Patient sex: F
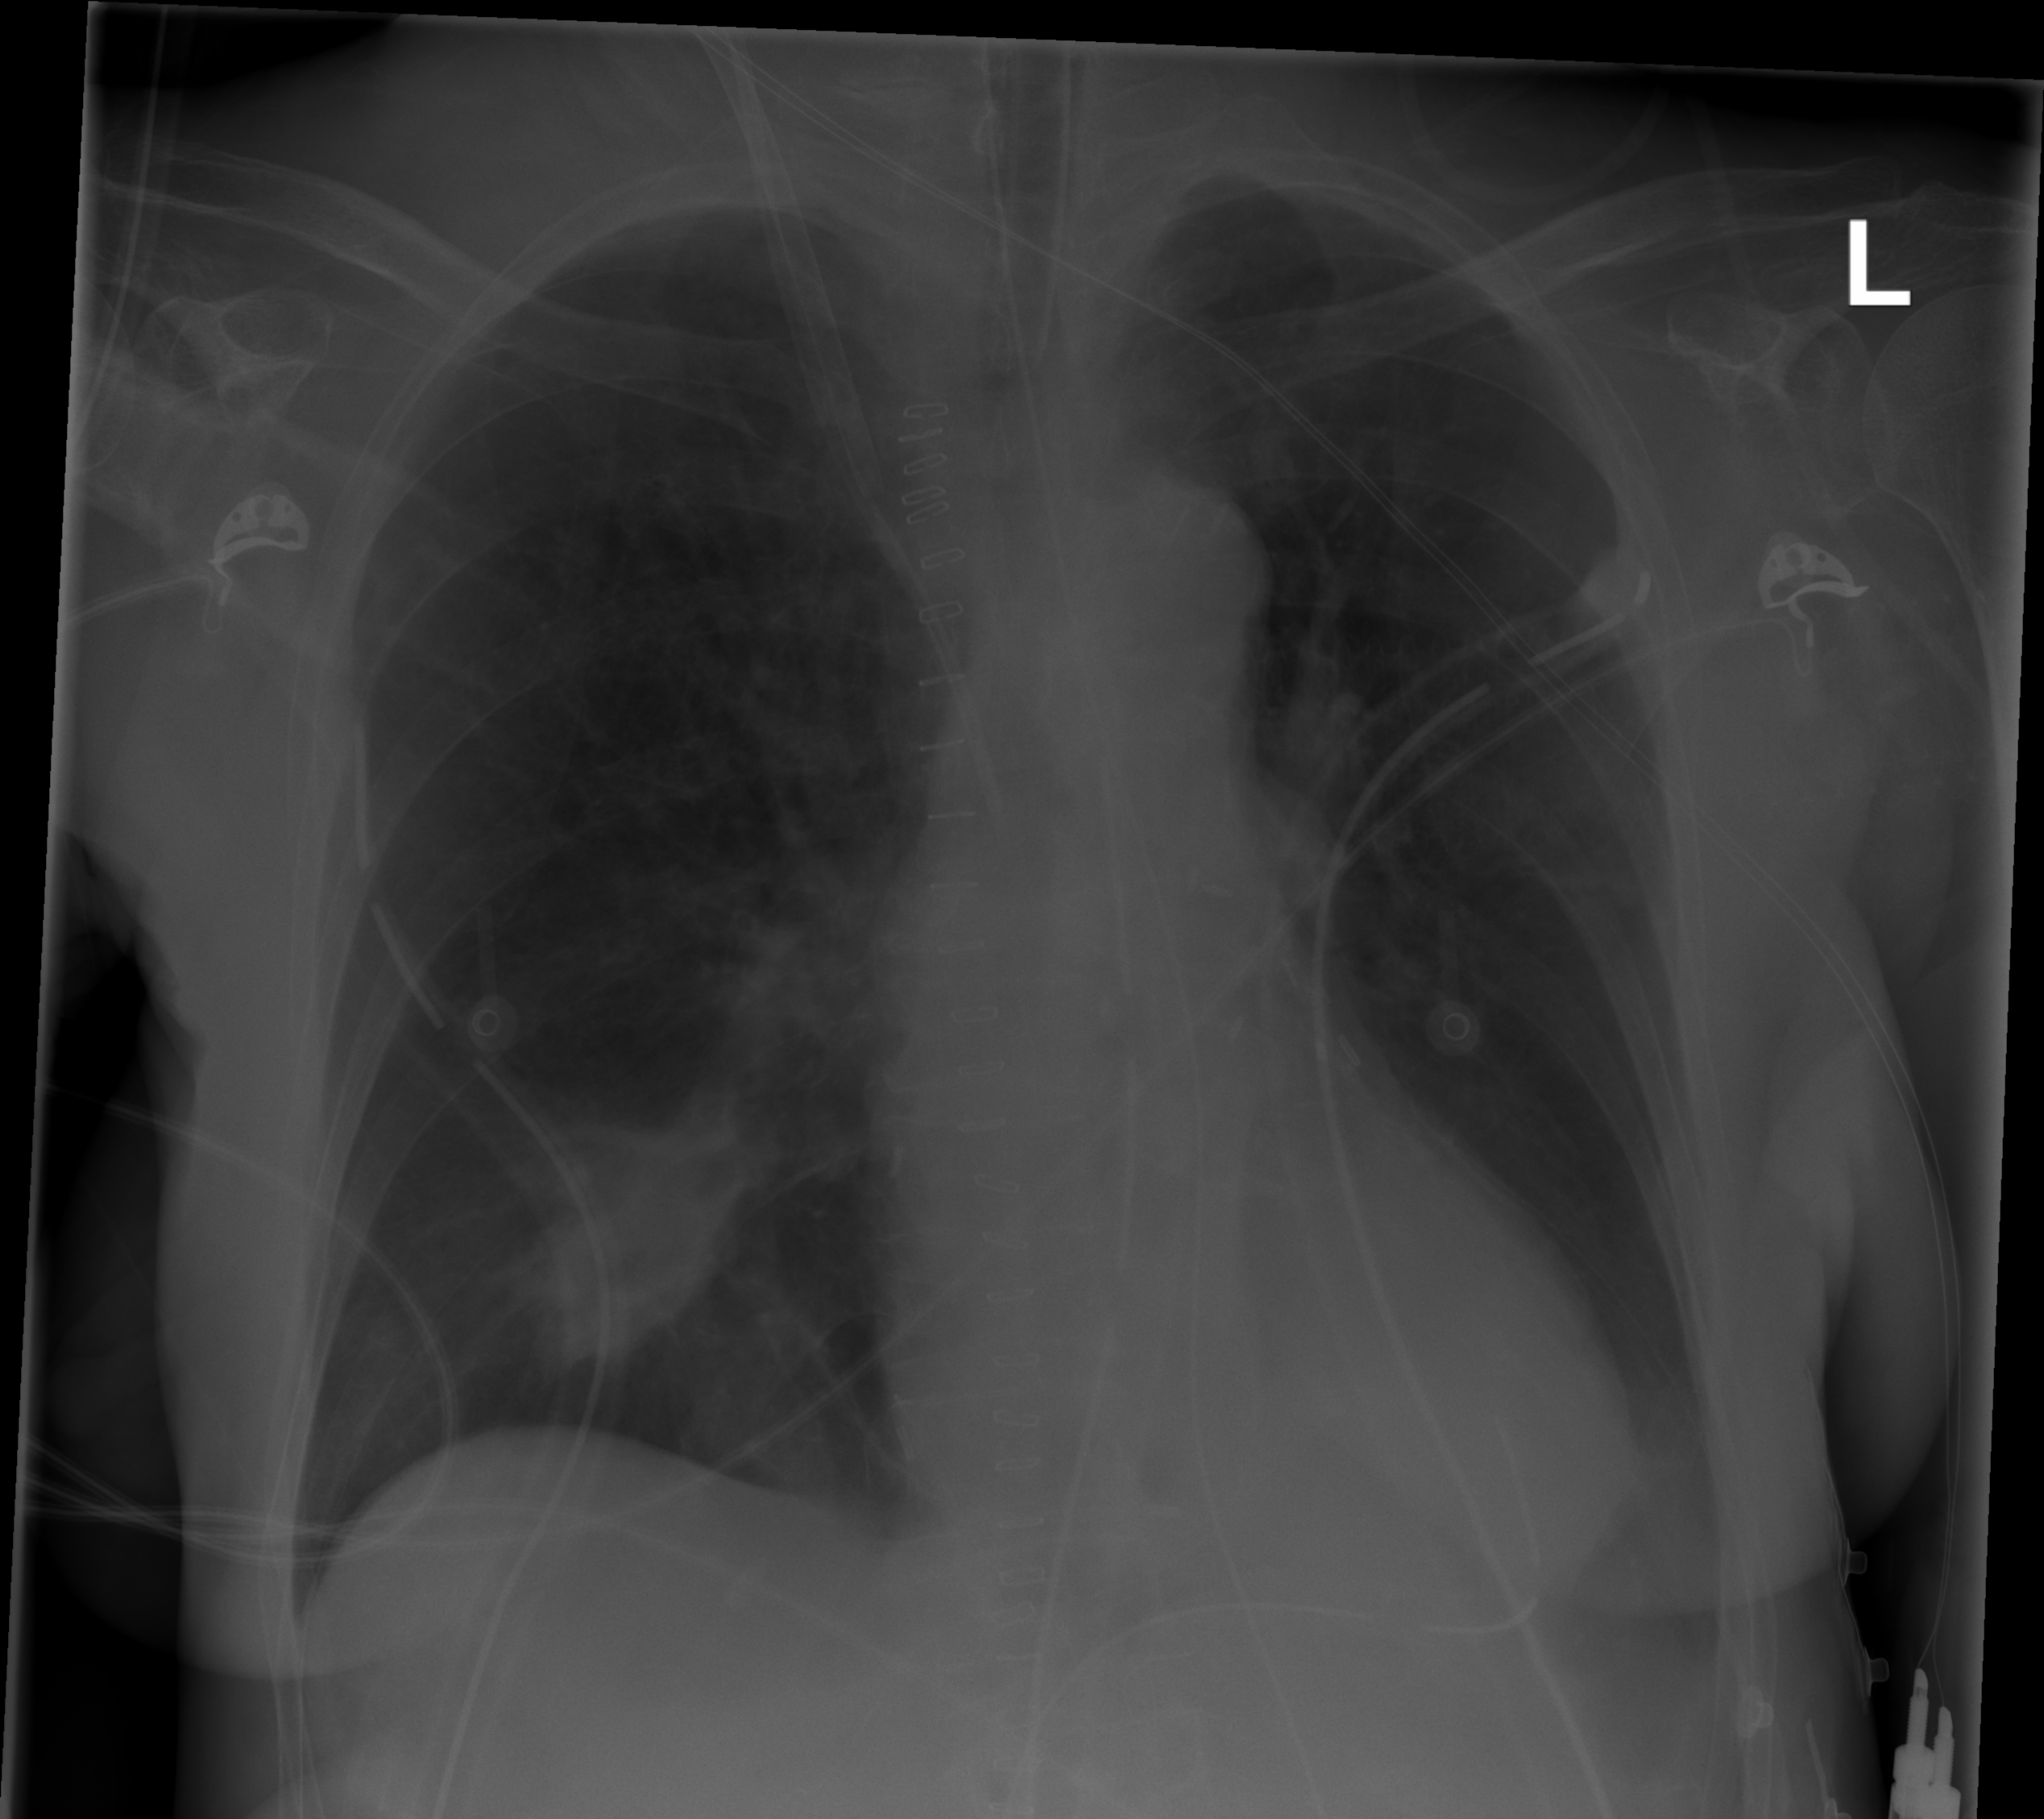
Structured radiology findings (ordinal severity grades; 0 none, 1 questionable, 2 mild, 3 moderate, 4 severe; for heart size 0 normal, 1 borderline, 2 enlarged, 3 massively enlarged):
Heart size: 0
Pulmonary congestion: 0
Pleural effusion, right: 0
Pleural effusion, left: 0
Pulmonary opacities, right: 0
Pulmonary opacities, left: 0
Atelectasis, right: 2
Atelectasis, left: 0